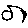
Label: moon